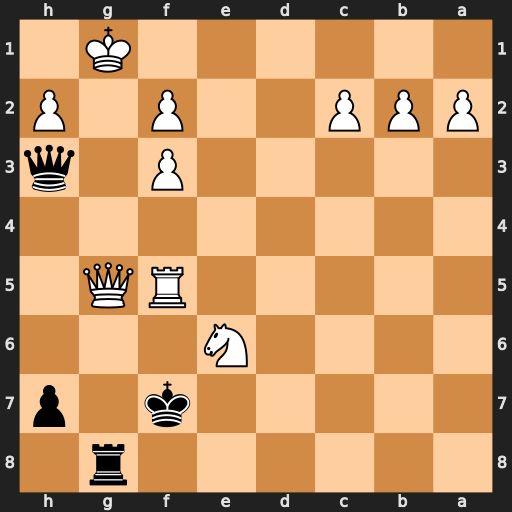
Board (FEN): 6r1/5k1p/4N3/5RQ1/8/5P1q/PPP2P1P/6K1
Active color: b
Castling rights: -
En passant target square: -
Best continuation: Qxf5 Qxg8+ Kxg8